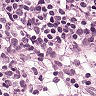
Metastatic tissue present: no